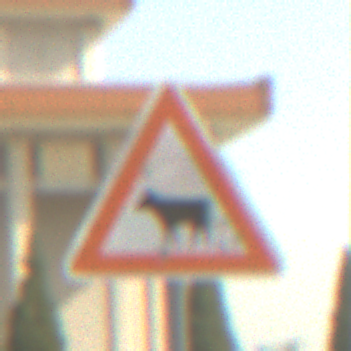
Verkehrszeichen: ViehtriebRechts
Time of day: MorningAfternoon
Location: Outdoor (Suburban)
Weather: Clear
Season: NotSpecified
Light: Natural